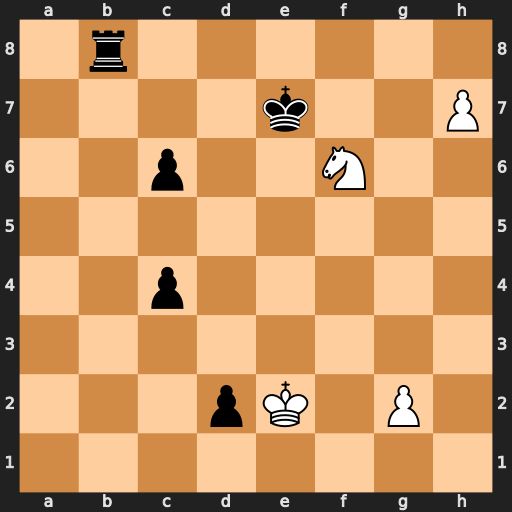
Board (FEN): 1r6/4k2P/2p2N2/8/2p5/8/3pK1P1/8
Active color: w
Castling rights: -
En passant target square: -
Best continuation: Ng8+ Kf7 h8=Q